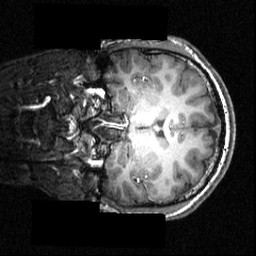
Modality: T1w
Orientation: coronal
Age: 18
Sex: male
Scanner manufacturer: siemens
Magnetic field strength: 3.951 T
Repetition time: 1.5 s
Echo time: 0.00335 s